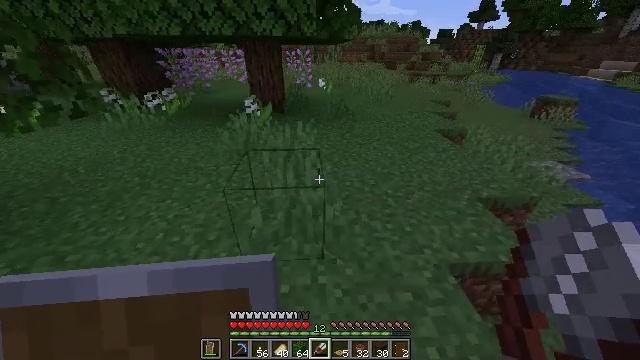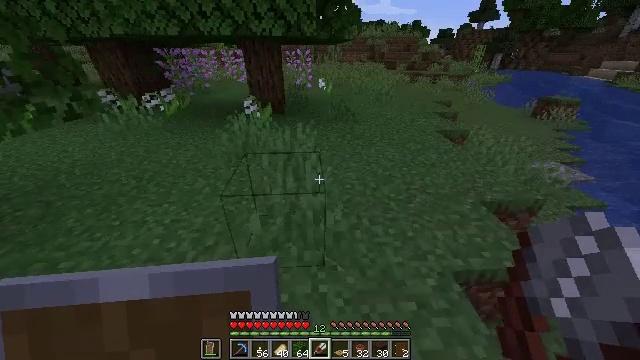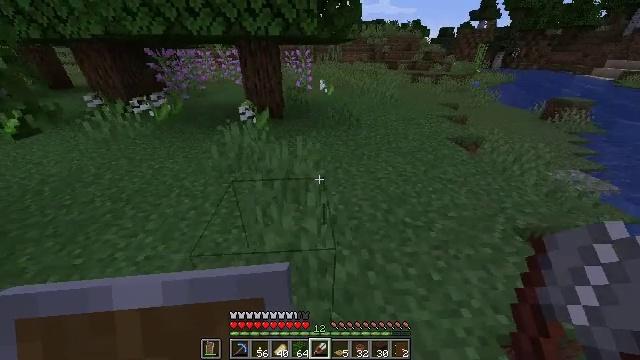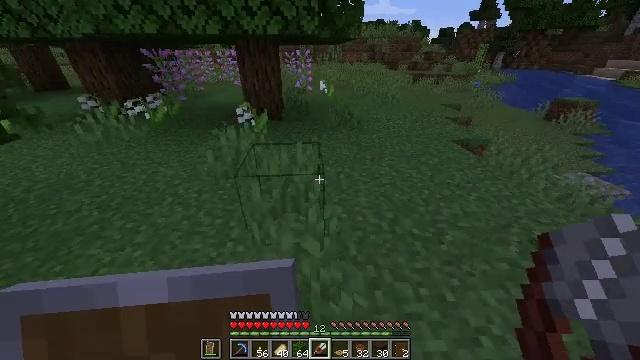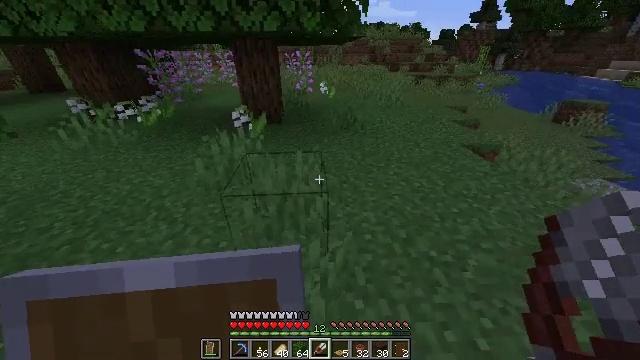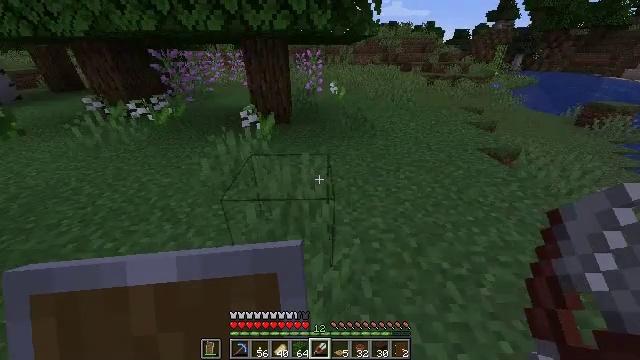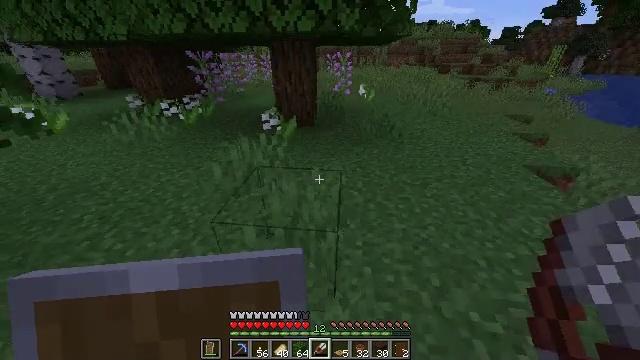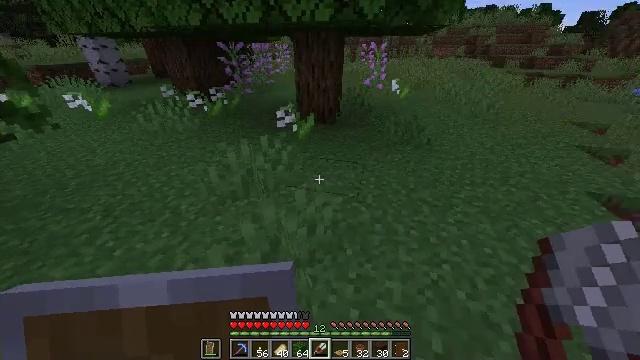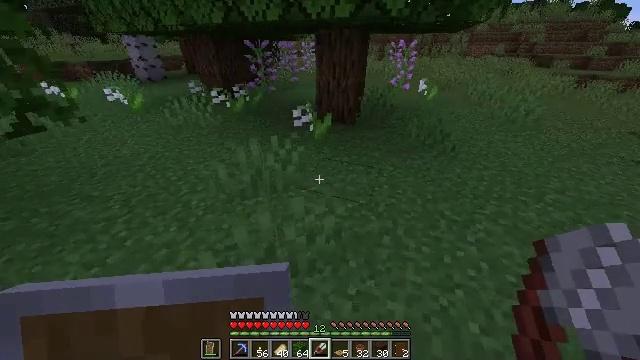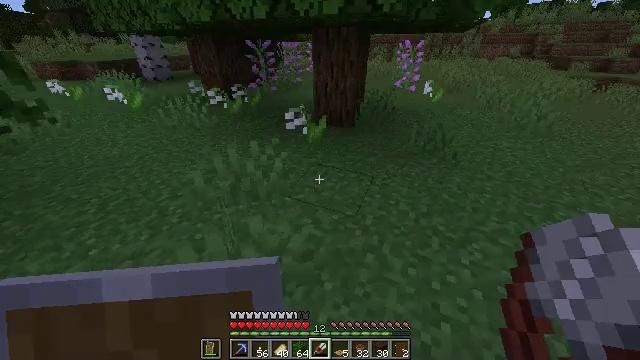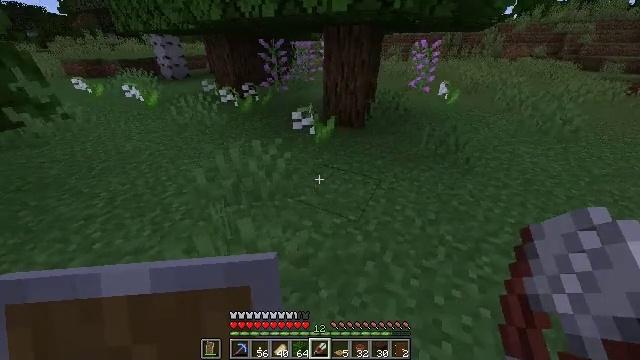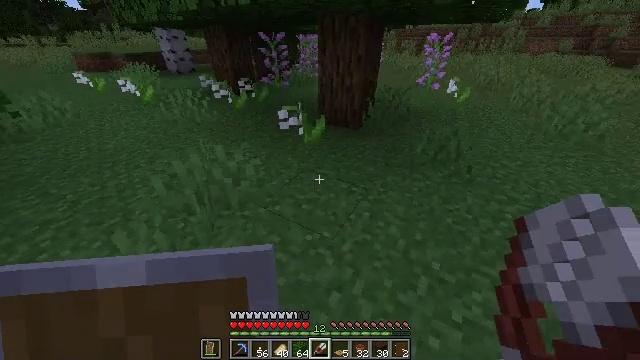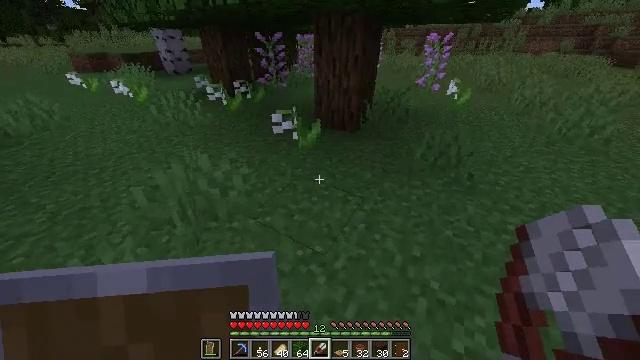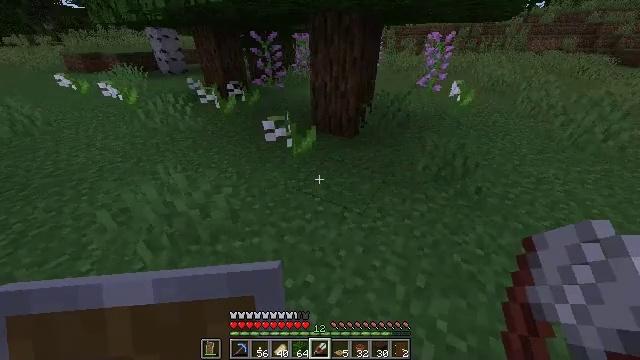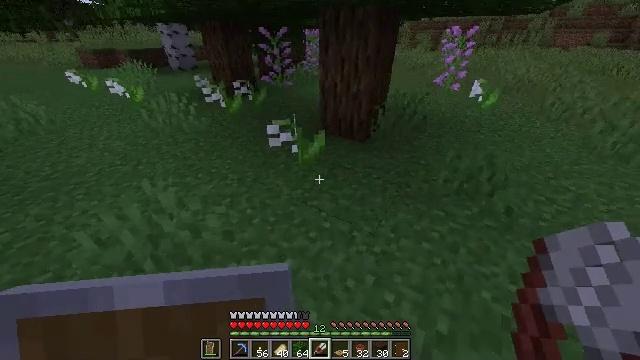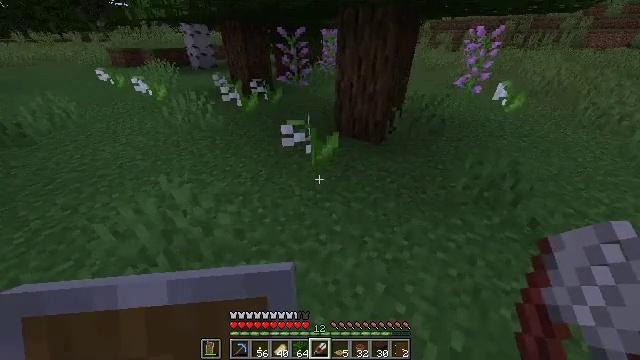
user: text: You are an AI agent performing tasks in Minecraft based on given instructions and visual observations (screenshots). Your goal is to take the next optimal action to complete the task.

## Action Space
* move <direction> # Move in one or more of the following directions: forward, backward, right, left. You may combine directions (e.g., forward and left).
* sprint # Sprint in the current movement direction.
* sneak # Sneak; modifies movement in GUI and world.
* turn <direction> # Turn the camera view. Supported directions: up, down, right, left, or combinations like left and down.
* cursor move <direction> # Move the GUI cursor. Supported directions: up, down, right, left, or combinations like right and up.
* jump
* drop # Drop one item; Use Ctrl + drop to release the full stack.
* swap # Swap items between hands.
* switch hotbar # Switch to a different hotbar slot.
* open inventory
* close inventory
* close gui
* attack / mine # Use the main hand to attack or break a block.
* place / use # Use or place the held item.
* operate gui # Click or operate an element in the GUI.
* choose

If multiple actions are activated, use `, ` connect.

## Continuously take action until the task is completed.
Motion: motion action
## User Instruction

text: Collect the lily of the valley from the ground.
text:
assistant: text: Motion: move forward
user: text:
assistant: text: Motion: move forward
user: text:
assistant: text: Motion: move forward
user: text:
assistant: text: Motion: move forward
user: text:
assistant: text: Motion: move forward and move right, turn left
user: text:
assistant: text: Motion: move forward and move right, turn left
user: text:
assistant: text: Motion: move forward and move right, turn left and down
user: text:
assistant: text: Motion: move forward and move right, turn left
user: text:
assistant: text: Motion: move forward and move right, turn left
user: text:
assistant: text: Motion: move forward and move right, turn left
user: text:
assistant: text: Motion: move forward and move right, turn left and down
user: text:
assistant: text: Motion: move forward
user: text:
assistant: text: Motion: move forward
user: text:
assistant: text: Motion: move forward, turn left
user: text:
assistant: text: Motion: move forward, turn left
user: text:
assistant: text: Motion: move forward
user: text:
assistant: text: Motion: move forward, turn left, attack / mine
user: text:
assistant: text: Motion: move forward, turn left and down, attack / mine
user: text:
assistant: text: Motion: move forward, attack / mine
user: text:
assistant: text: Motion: move forward, attack / mine
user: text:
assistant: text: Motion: move forward, turn left and up, attack / mine
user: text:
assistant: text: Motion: move forward, turn left and up
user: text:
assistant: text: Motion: move forward, turn left and up
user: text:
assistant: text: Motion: move forward, turn left and up
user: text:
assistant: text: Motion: move forward
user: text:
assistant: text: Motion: move forward
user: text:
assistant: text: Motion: move forward, turn left, attack / mine
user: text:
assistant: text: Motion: move forward, turn left, attack / mine
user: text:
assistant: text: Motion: move forward, turn left, attack / mine
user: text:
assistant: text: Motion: move forward, turn left, attack / mine